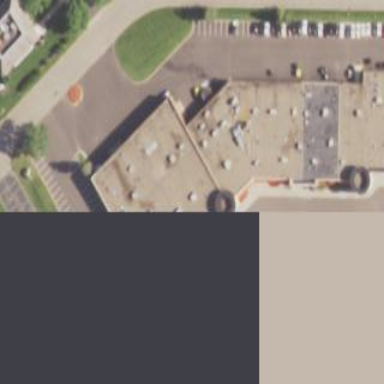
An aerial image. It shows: Retail building that houses furniture shop.